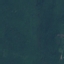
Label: Forest